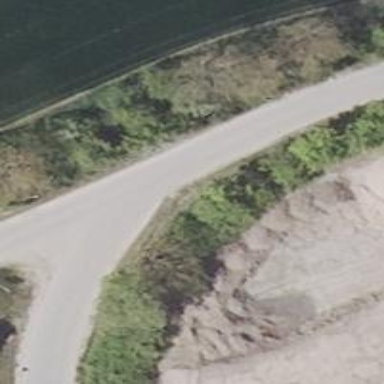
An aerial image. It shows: Unclassified road with asphalt surface and grade 3 track type.